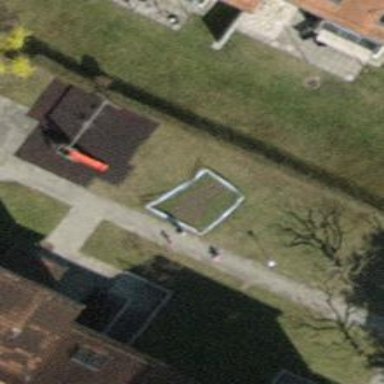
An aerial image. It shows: Playground with various play structures.